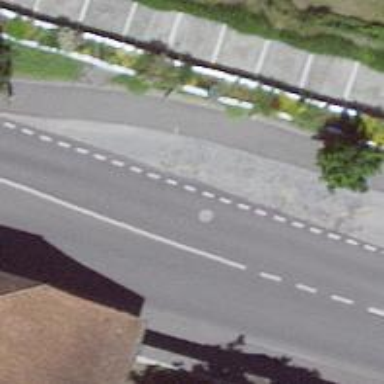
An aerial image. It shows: Bus stop with designated public transport stop position.